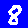
Digit: 8